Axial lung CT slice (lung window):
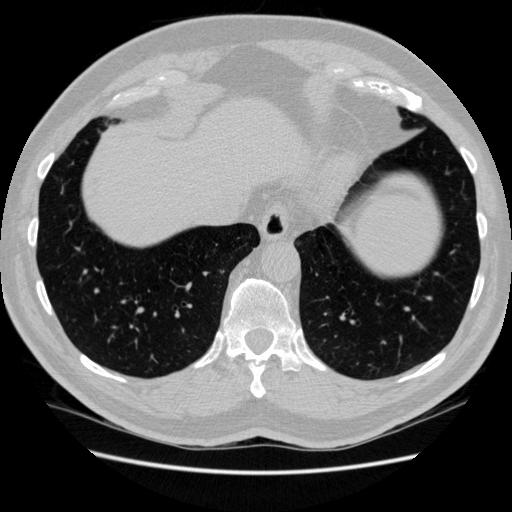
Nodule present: no